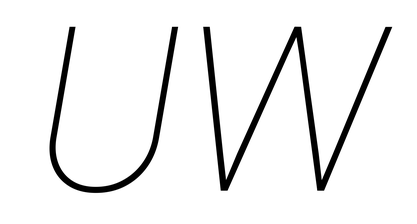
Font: Roboto-Italic_Thin_Italic